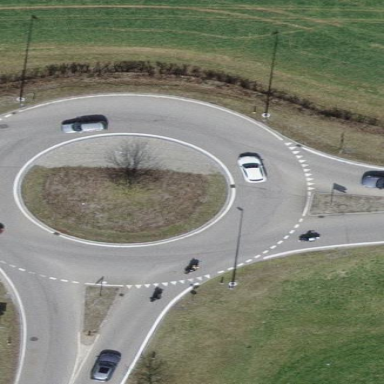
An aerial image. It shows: Roundabout on primary highway.